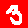
Digit: 3